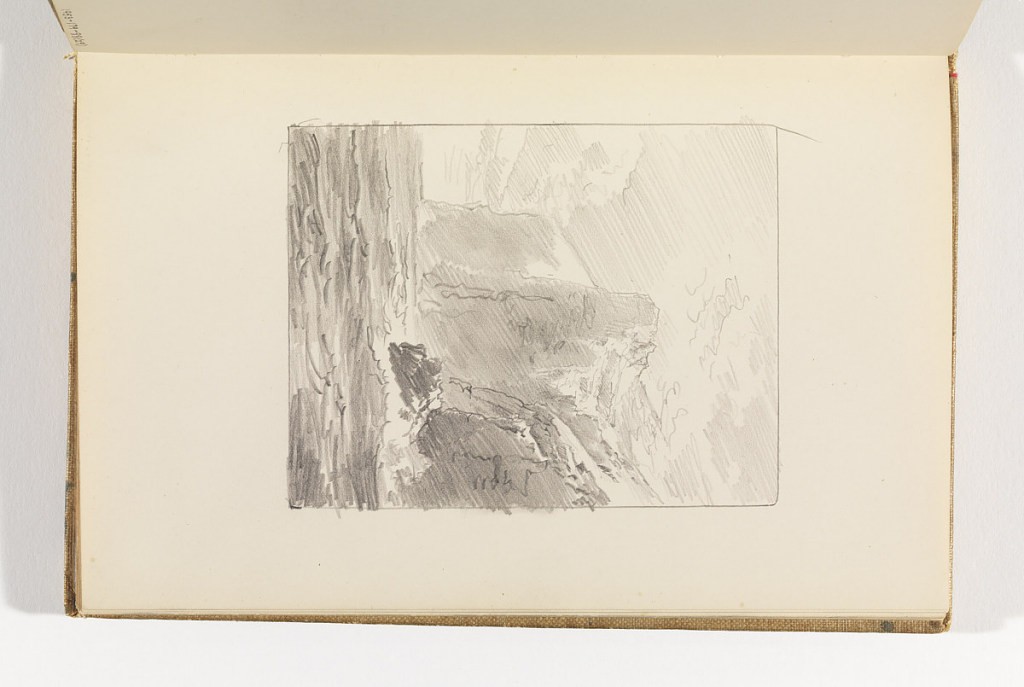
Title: Sketch of Ocean with Tall Vertical Cliffs
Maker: William Trost Richards, American, 1833–1905
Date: after 1878
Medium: Graphite on cream wove paper
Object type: Sketchbook folio
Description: Flat ocean with three tall cliffs at right.